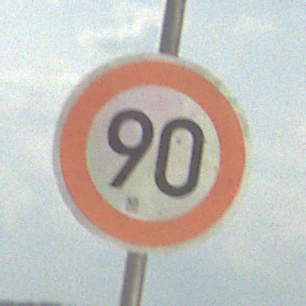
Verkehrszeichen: Geschwindigkeit90
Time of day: MorningAfternoon
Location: Outdoor (Beach)
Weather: PartlyCloudy
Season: NotSpecified
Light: Natural